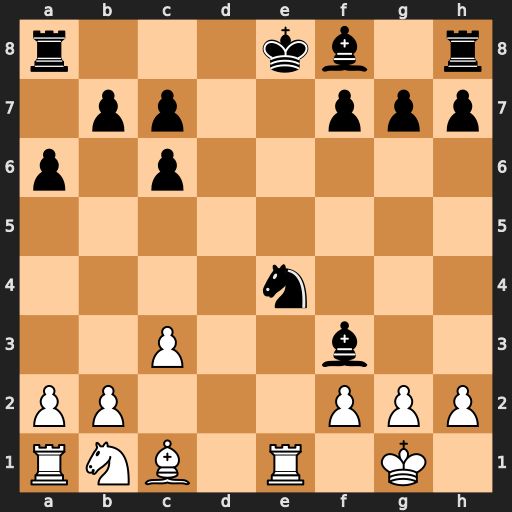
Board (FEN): r3kb1r/1pp2ppp/p1p5/8/4n3/2P2b2/PP3PPP/RNB1R1K1
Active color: w
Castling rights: kq
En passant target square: -
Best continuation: gxf3 O-O-O fxe4